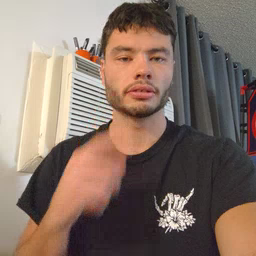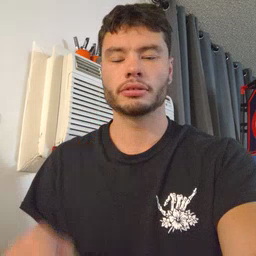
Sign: moon